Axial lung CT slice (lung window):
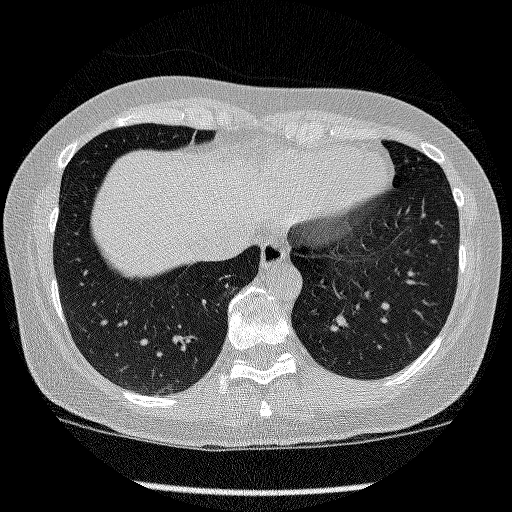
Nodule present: no